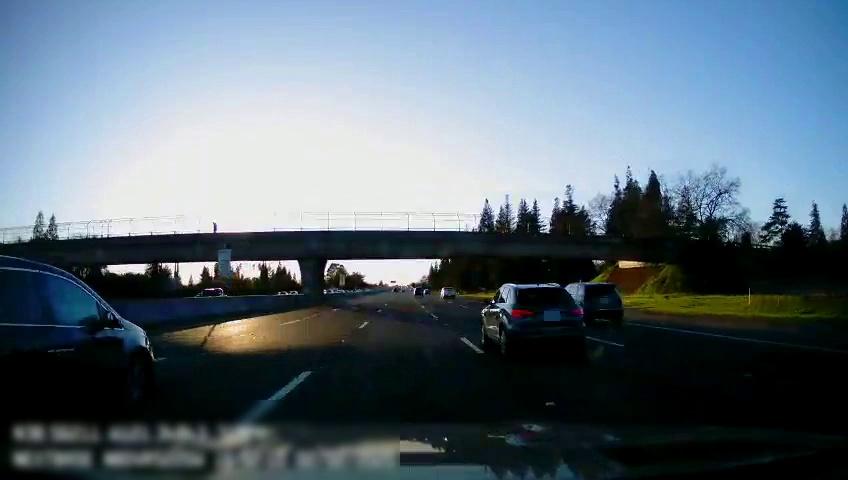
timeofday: Day
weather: Sunny
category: Drivable Space
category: Vehicles | Car
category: Vehicles | Car
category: Vehicles | Car
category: Vehicles | Truck
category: Vehicles | SUV
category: Vehicles | SUV
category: Vehicles | Car
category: Vehicles | SUV
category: Lanes | Alternate Lane
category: Lanes | Alternate Lane
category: Lanes | Current Lane
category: Lanes | Current Lane
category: Lanes | Alternate Lane
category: Lanes | Alternate Lane
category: Traffic | Signs